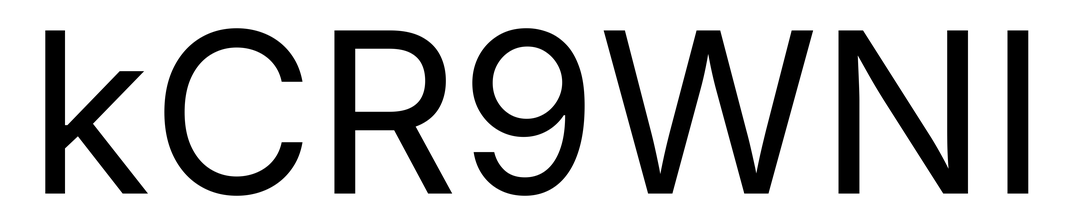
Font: Inter_Regular